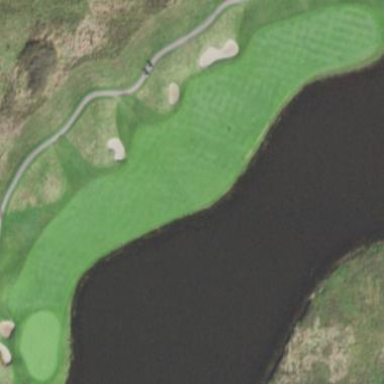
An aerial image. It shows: Golf fairway in the image.